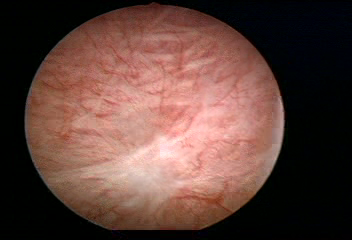
Modality: WLC
Class: Anatomical landmarks
Subclass: ResectionScar
Bladder cancer association: No
Annotated structures: Resection scar